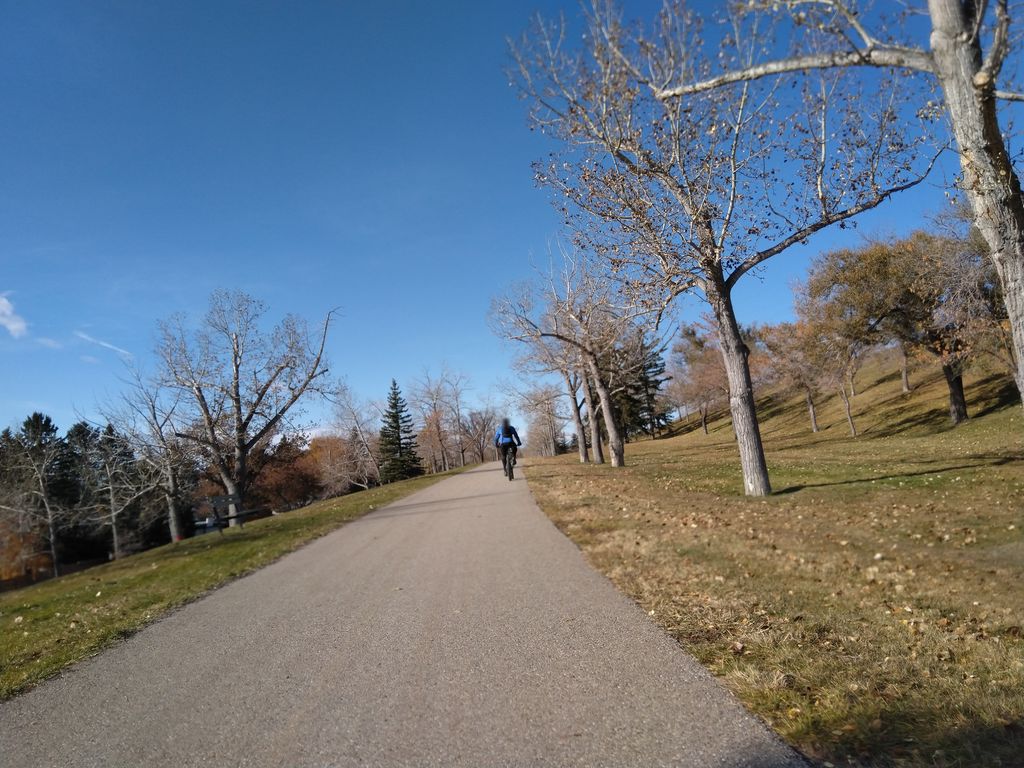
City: calgary